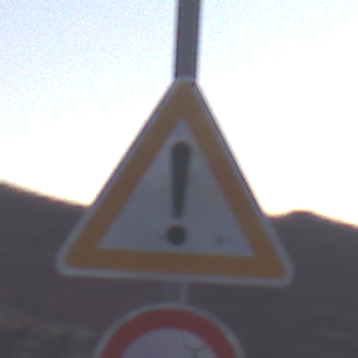
Verkehrszeichen: Gefahrenstelle
Zusatzzeichen unten: VerbotUeberholenEinspurigeFahrzeuge
Umgebung: Outdoor, Nature
Tageszeit: Dusk
Wetter: Clear
Licht: Natural
Jahreszeit: NotSpecified
Kontrast: LowContrast